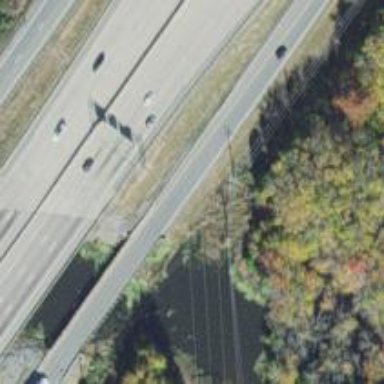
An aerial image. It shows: Secondary road crossing over beam bridge.